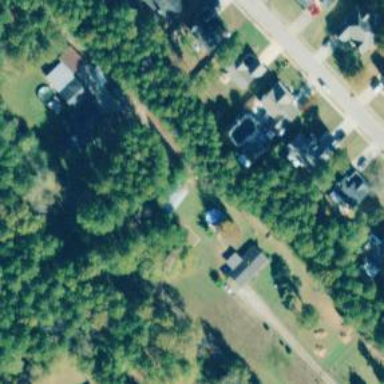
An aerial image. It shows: Driveway.